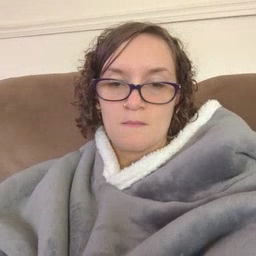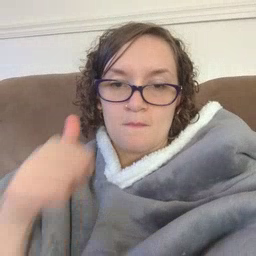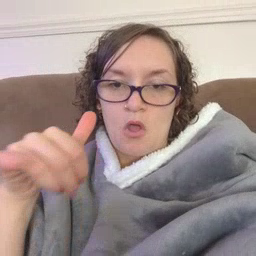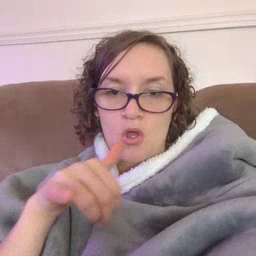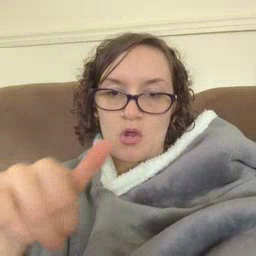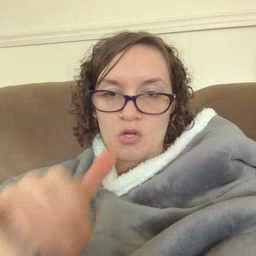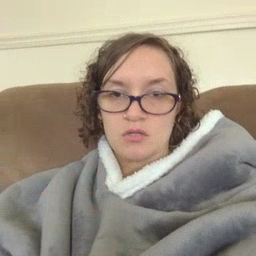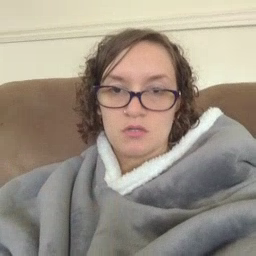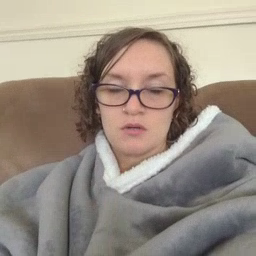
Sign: backyard